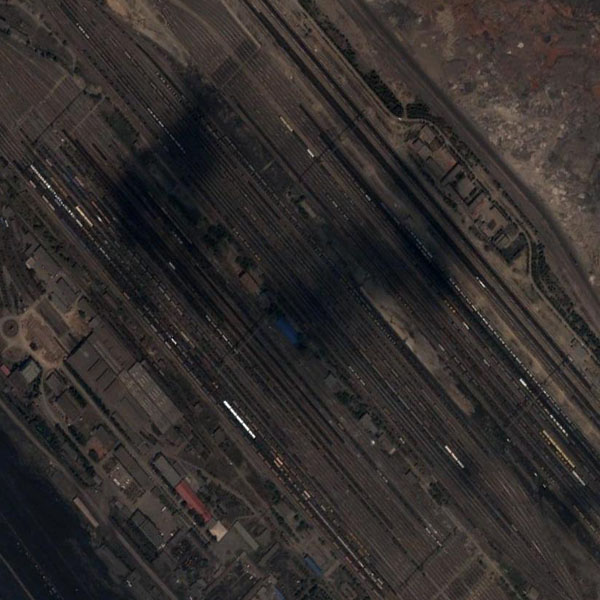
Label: railwayStation